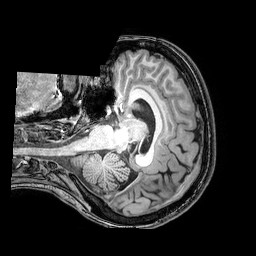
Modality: T1w
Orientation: axial
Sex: female
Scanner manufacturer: philips
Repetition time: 0.008118 s
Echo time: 0.00371 s